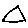
Label: triangle